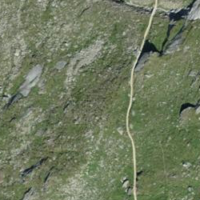
EUNIS habitat code: 26
Species observed at this site:
Sempervivum montanum